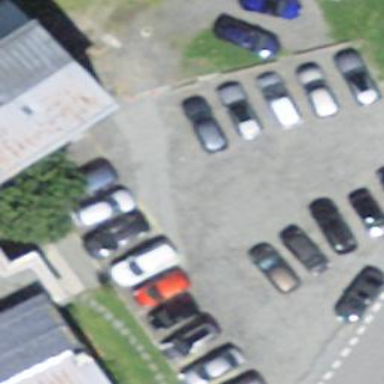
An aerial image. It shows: Parking area with surface.